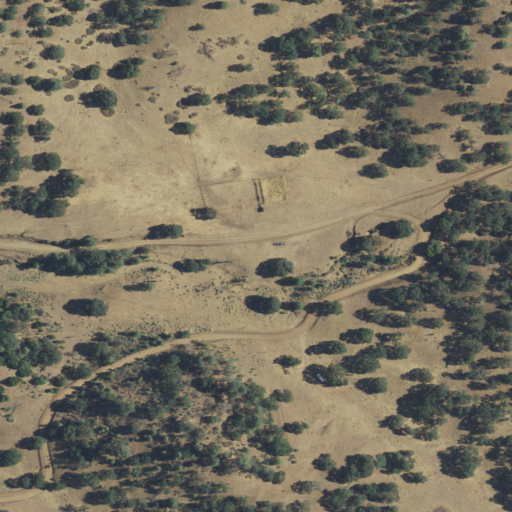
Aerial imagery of plain(s) in California named Rhymes Flat containing shrub, grassland, and open development